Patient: sex F, age 77
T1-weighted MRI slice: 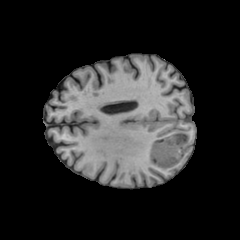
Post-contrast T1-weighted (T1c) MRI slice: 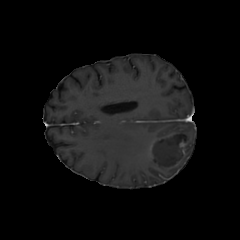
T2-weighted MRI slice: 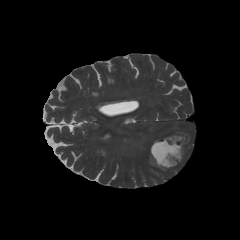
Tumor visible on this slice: yes
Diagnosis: Glioblastoma, IDH-wildtype
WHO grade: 4